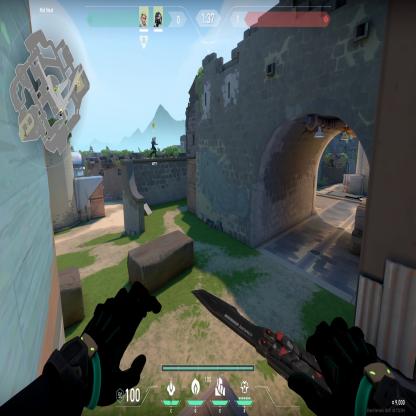
Label: teammate